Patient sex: M
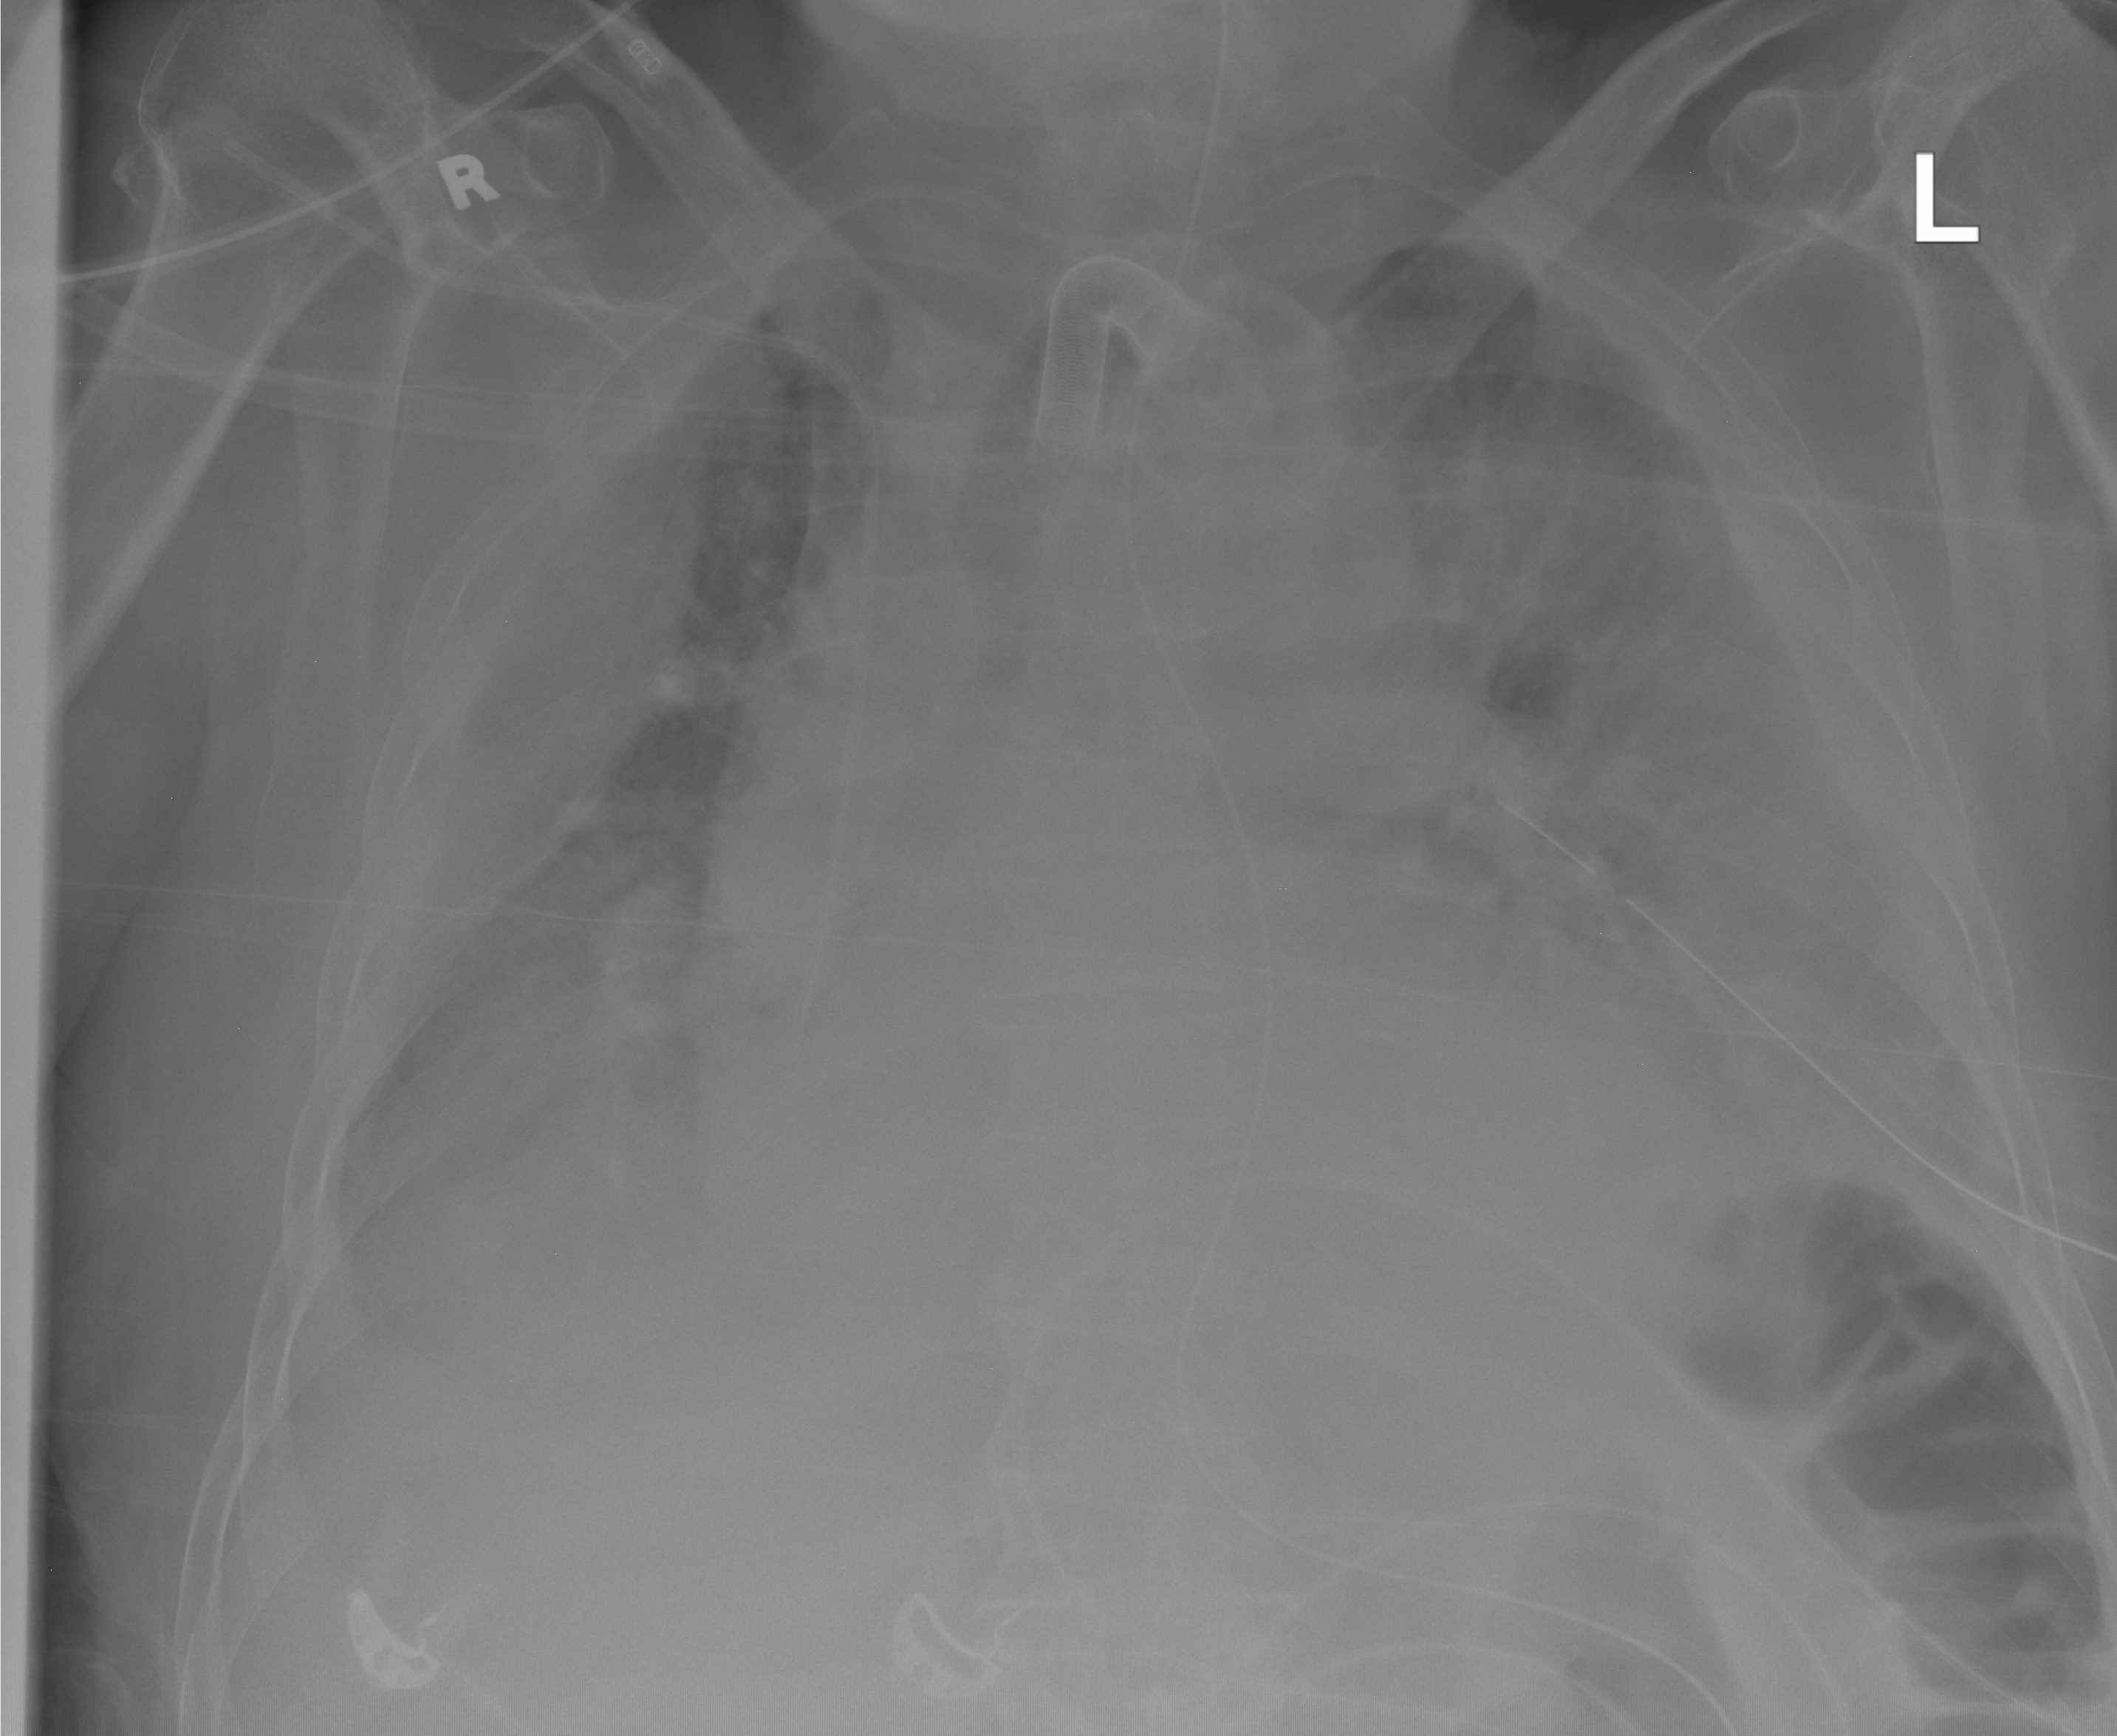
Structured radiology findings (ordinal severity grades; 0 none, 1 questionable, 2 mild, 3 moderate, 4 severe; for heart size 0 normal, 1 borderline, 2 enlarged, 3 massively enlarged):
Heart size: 2
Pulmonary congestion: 0
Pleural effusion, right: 3
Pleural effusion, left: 3
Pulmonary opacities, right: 1
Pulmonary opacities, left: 1
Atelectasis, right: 3
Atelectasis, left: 3